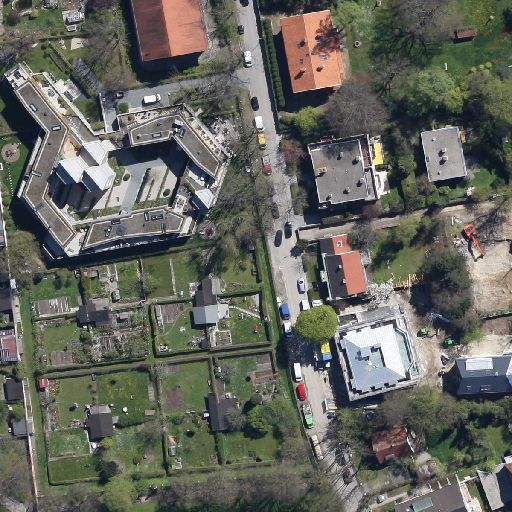
Referring expression: light-duty vehicle